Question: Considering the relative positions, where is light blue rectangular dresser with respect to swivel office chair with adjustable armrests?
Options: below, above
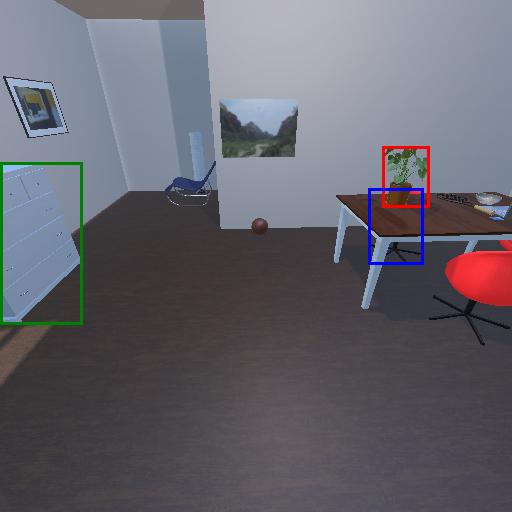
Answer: below